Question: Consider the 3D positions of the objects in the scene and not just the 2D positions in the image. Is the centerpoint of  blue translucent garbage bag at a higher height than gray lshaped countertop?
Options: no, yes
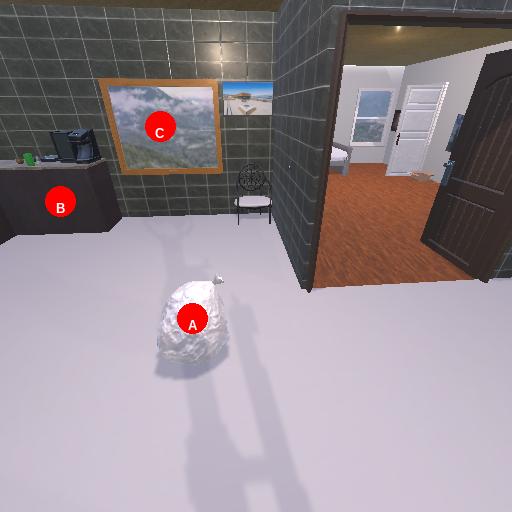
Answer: no